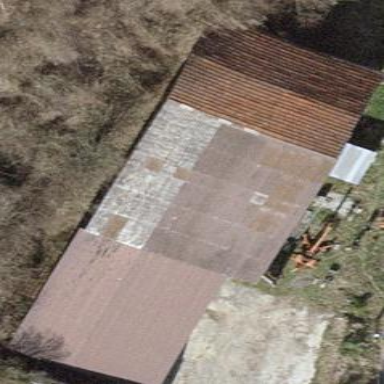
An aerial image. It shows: Building with flat roof.